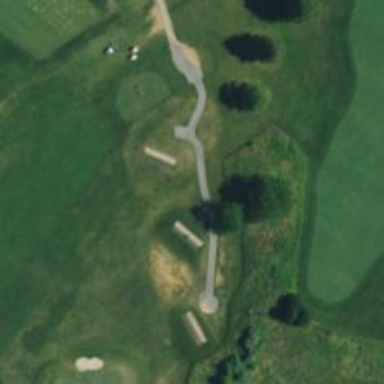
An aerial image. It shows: Service road designated as golf cart path.